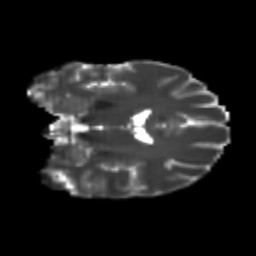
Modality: T2w
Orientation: coronal
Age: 22
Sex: female
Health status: healthy
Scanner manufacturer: philips
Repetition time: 7.386 s
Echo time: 0.08599 s